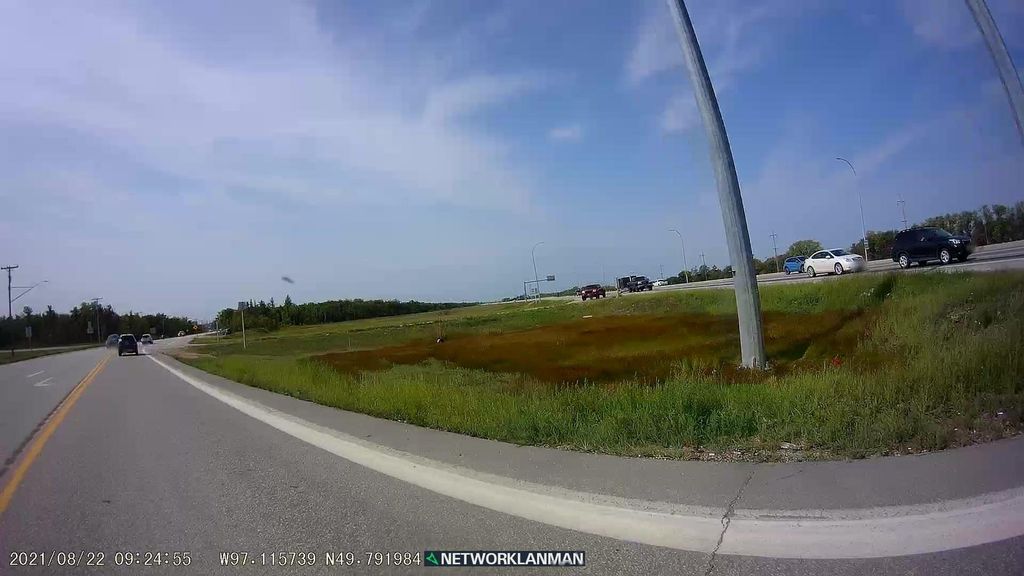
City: winnipeg